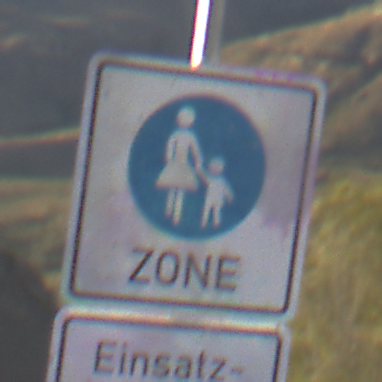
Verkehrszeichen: BeginnFussgaengerzone
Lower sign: BesondereFahrzeugeUndTransportgueter3
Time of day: SunriseSunset
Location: Outdoor (Nature)
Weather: Clear
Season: NotSpecified
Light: Natural